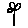
Label: flower